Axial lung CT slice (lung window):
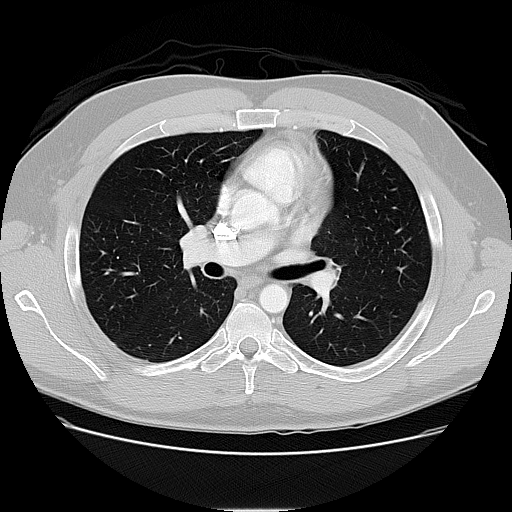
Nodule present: no